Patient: sex M, age 47
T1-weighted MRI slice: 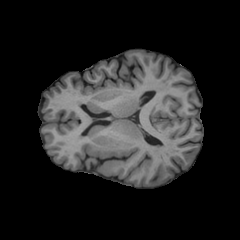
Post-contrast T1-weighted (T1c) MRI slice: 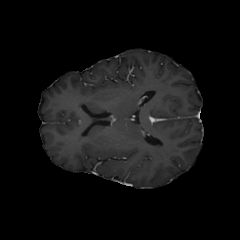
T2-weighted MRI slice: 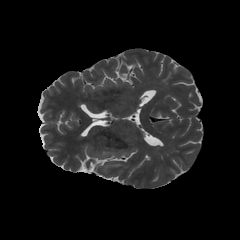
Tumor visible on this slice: yes
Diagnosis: Glioblastoma, IDH-wildtype
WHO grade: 4